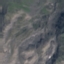
Land use / land cover: HerbaceousVegetation